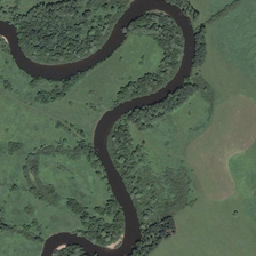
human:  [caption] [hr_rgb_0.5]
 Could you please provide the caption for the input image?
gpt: This Rio Negro is crossing this green plain with bushes on its bank.

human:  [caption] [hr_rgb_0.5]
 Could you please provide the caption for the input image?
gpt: The black river winds through the green plain, and its banks are covered with shrubs.

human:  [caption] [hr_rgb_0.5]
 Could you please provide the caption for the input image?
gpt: This black river is curved through this green plain with bushes on its shore.

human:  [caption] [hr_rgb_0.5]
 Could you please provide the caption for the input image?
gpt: This black river curves across the green plain with its bushes of bush.

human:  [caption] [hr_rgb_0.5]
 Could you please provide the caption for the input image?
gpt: The black river winds through the green plain, and its banks are covered with shrubs.